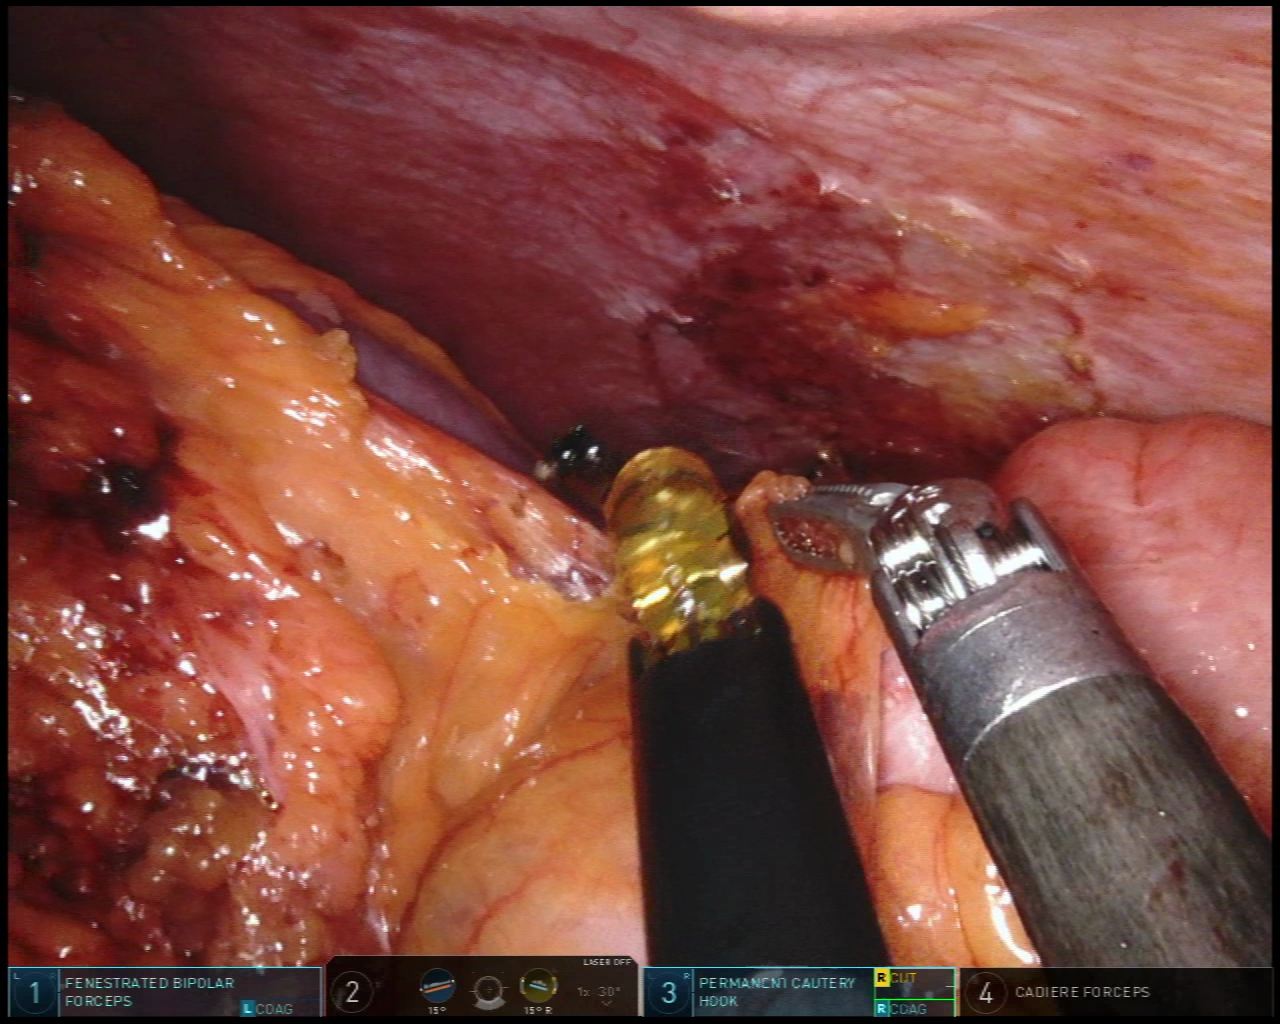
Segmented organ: spleen
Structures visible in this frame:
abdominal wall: yes
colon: yes
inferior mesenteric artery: no
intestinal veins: no
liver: no
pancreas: no
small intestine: no
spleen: yes
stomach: no
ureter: no
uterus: no
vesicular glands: no